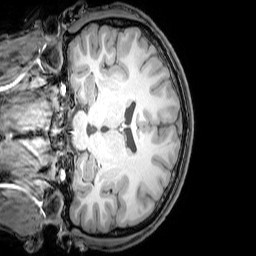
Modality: T1w
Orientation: coronal
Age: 21
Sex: male
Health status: healthy
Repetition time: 0.081 s
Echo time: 0.037 s